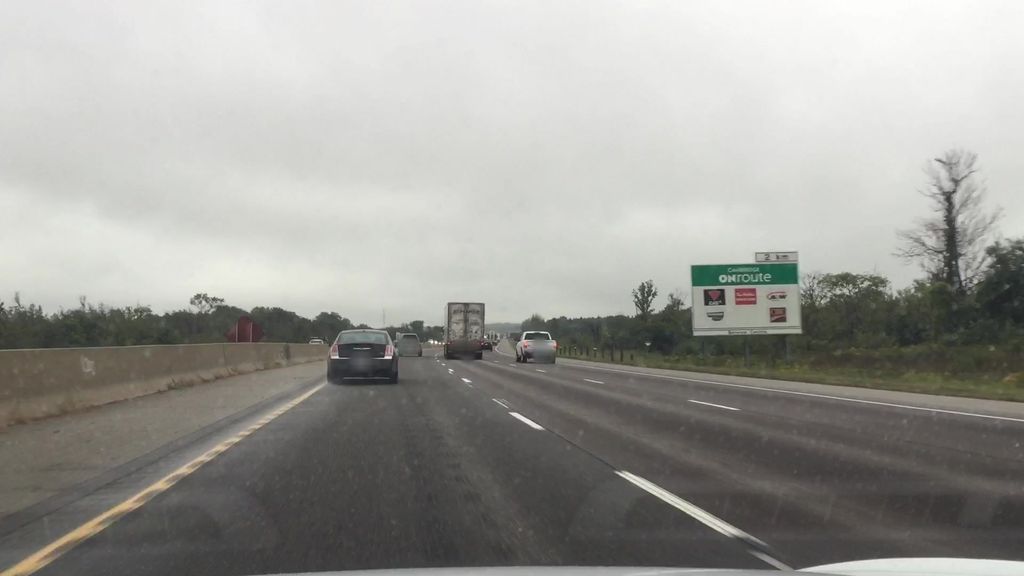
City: kitchener-waterloo